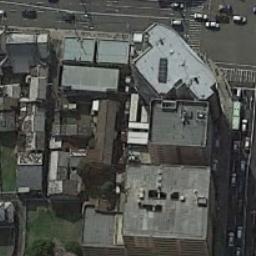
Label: commercial_area